Field crop: maize
Growth stage: 2
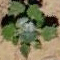
Species: chenopodium